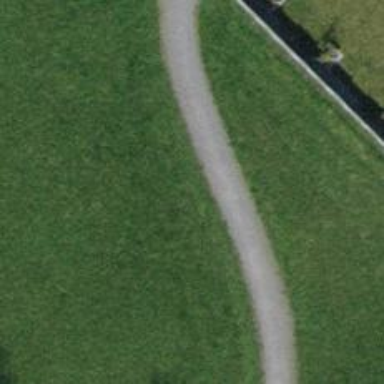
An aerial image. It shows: Footway with pebblestone surface.